Interaction volume radius: 5 \u00c5
Interaction volume height: 25 \u00c5
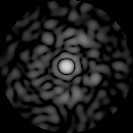
Disorder parameter: 0.8746